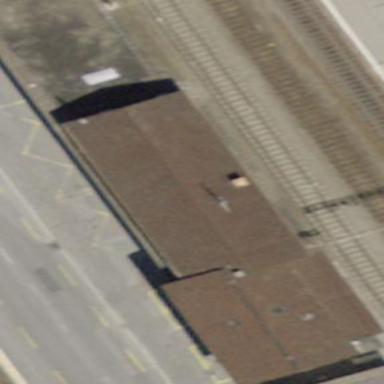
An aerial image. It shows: Train station building.